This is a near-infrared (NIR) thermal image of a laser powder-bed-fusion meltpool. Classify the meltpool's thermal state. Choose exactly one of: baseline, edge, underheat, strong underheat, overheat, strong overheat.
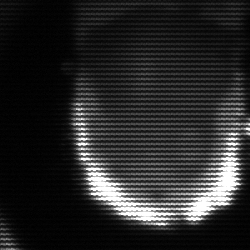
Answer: baseline